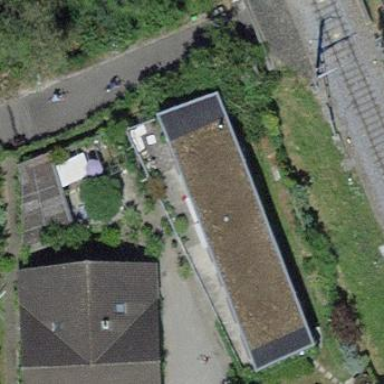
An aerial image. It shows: Detached building with flat roof.